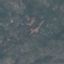
Land use / land cover: HerbaceousVegetation